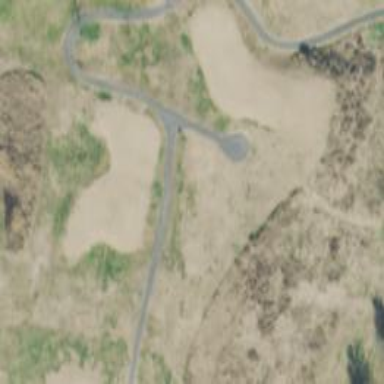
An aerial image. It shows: Golf cartpath that is also road path.